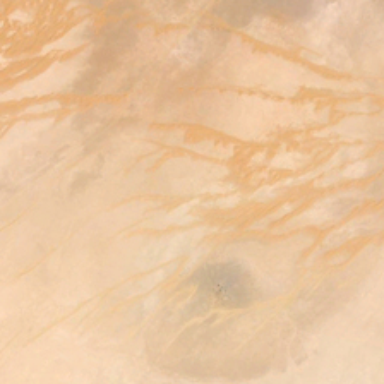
This is desert .